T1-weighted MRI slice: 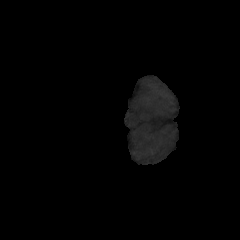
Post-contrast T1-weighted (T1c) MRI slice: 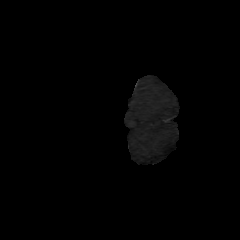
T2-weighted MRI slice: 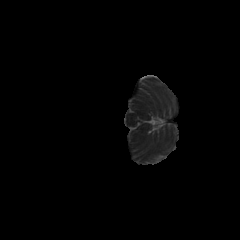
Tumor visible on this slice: no